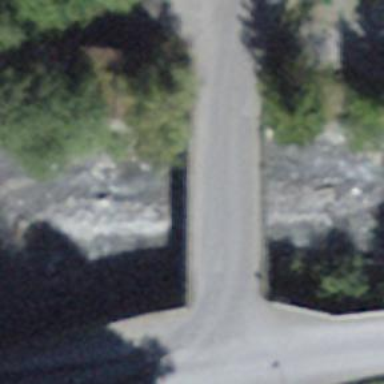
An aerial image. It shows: Bridge over living street with asphalt surface.